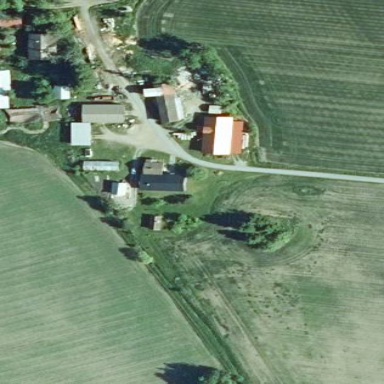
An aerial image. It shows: Farm with farmyard.